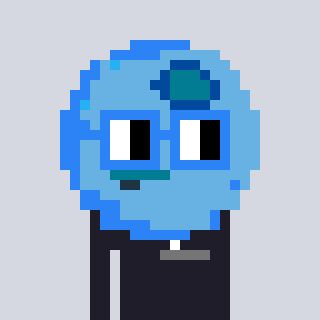
a pixel art character with square blue glasses, a blueberry-shaped head and a grayscale-colored body on a cool background